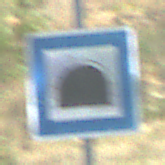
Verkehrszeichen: Tunnel
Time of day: Midday
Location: Outdoor (Nature)
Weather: PartlyCloudy
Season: Autumn
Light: Natural